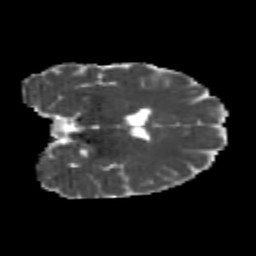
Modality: MD
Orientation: coronal
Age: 22
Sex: female
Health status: healthy
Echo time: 0.074 s